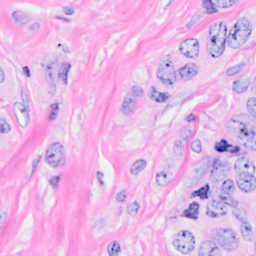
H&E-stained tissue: Breast